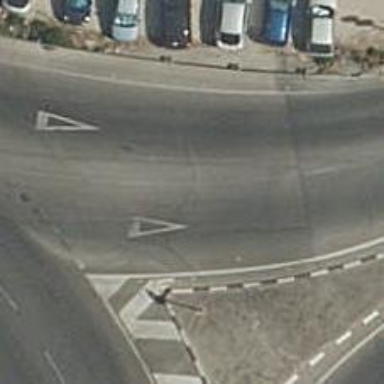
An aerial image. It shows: Road with "give way" sign.